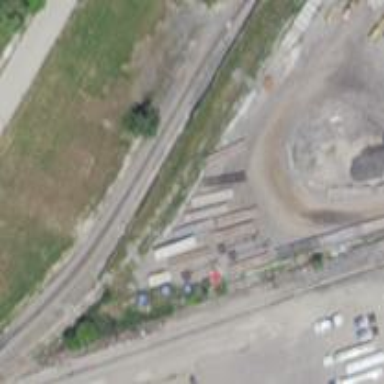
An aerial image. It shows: Abandoned railway.